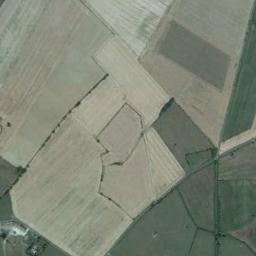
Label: rectangular_farmland